Question: I'm totally new to this language, please pardon me for this trivial question.
I was following a tut which the provide the following code:

I guess that looking at the screen shot you know what issue I'm encountering with ?
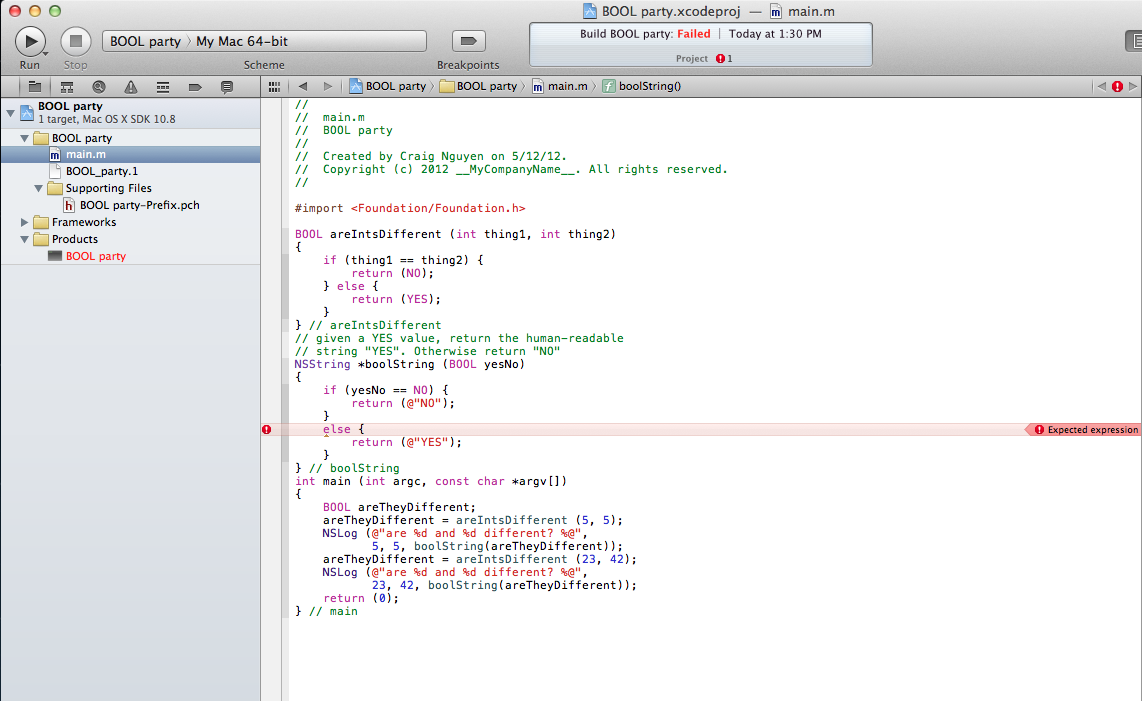
Answer: Nothing wrong with the code. Magically I rewrite the code by HAND, it works without error, I guess there could be hidden characters that come with code when I copy it from multiple pdf pages.